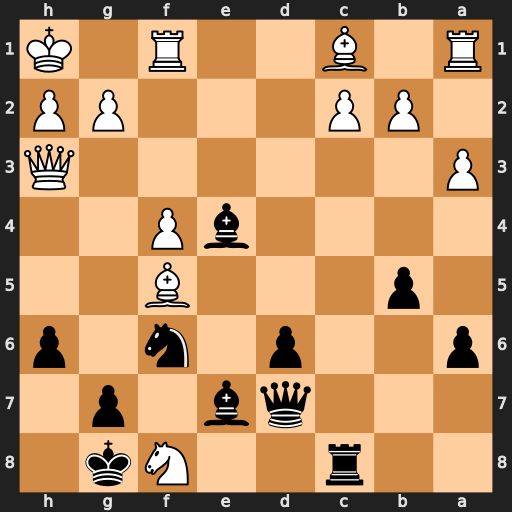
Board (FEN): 2r2Nk1/3qb1p1/p2p1n1p/1p3B2/4bP2/P6Q/1PP3PP/R1B2R1K
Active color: b
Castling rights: -
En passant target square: -
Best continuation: Qxf5 Qxf5 Bxf5 Ng6 Bxg6